Lunar surface albedo tile
Center latitude: -30.929
Center longitude: 29.355
Resolution (meters per pixel, mean): 139.9
Tile area (km^2): 19714.03
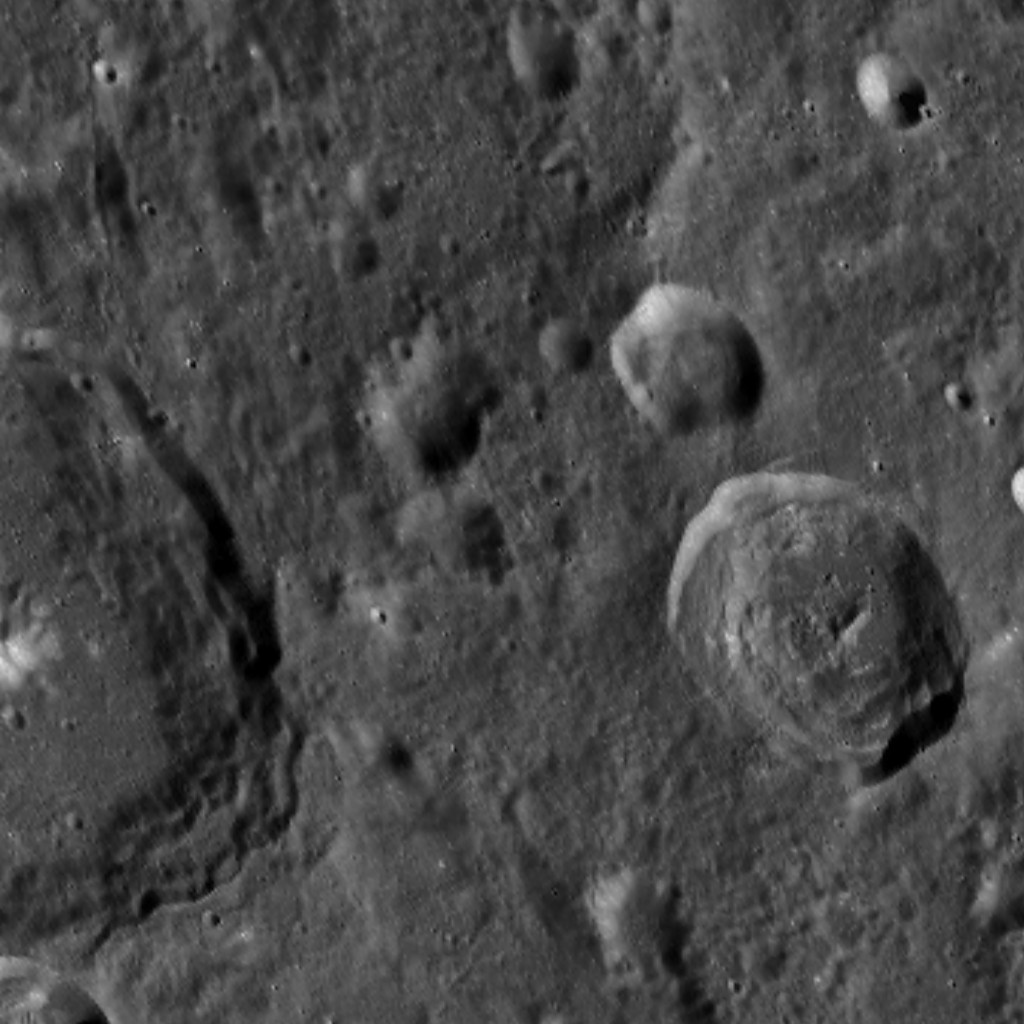